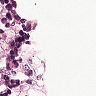
Metastatic tissue present: yes